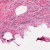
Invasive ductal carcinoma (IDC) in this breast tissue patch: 0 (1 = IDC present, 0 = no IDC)